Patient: sex M, age 60
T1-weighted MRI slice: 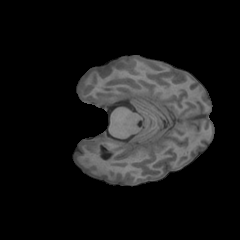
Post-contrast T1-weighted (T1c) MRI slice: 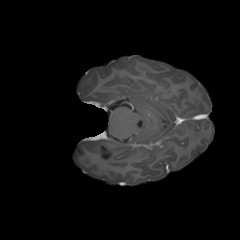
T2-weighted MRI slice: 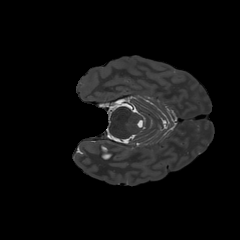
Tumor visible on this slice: no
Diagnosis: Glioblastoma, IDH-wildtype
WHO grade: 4